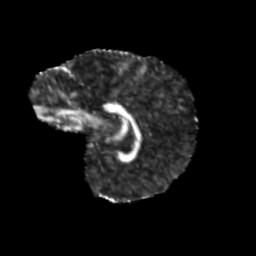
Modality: FA
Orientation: sagittal
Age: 10
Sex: male
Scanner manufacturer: siemens
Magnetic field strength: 3 T
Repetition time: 3.8 s
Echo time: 0.07 s